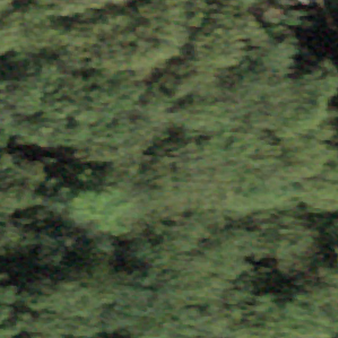
Label: other